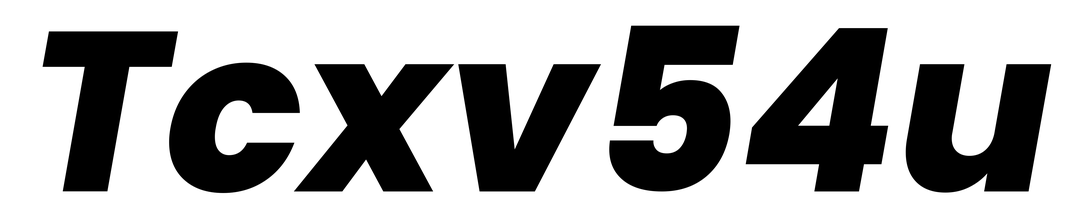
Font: Poppins-ExtraBoldItalic